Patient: sex M, age 47
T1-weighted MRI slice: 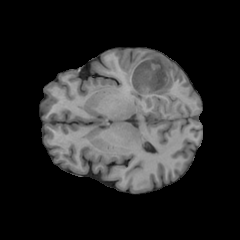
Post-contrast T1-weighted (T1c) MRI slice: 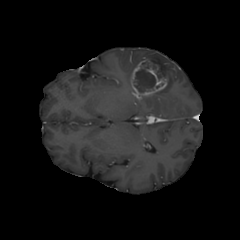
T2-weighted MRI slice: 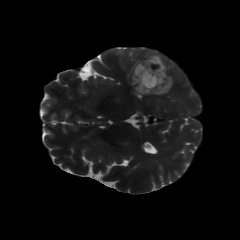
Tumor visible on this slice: yes
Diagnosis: Glioblastoma, IDH-wildtype
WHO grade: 4